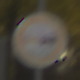
Verkehrszeichen: Ueberholverbot
Umgebung: Outdoor, Urban
Tageszeit: SunriseSunset
Wetter: PartlyCloudy
Licht: Natural
Jahreszeit: Autumn
Kontrast: HighContrast